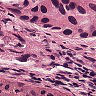
Metastatic tissue present: yes